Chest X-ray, AP view. Patient: 60 years old, sex M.
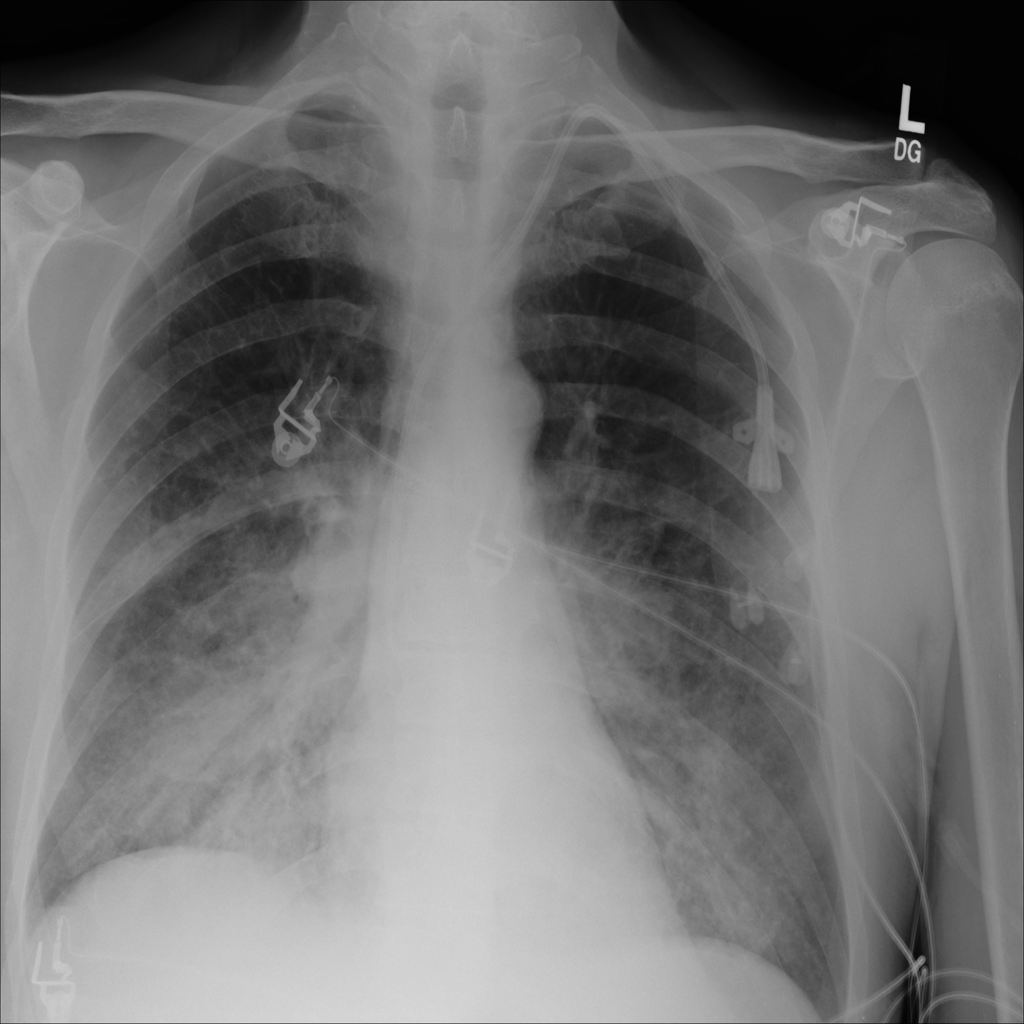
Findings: No Finding